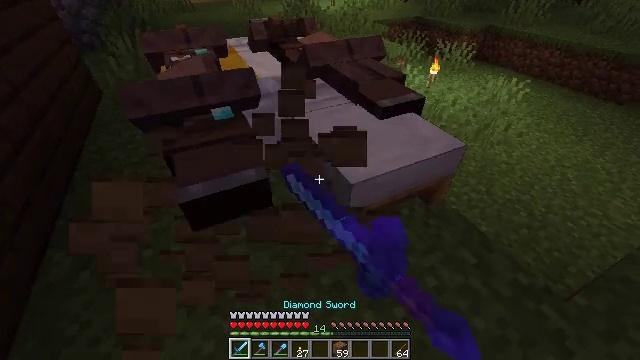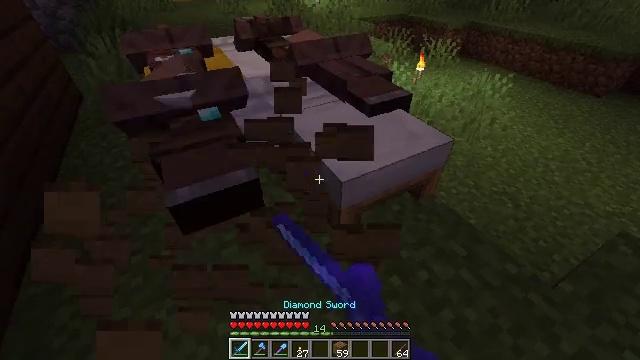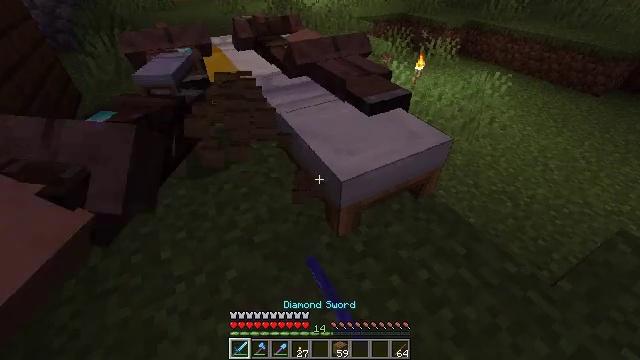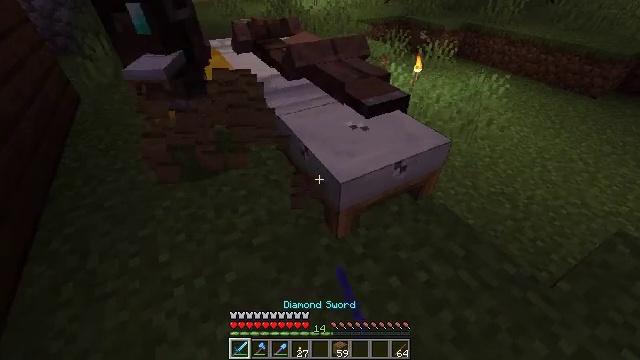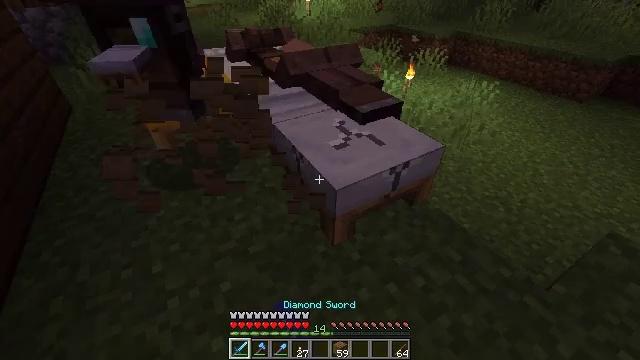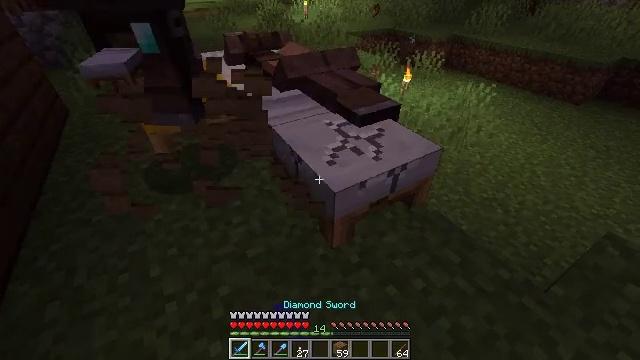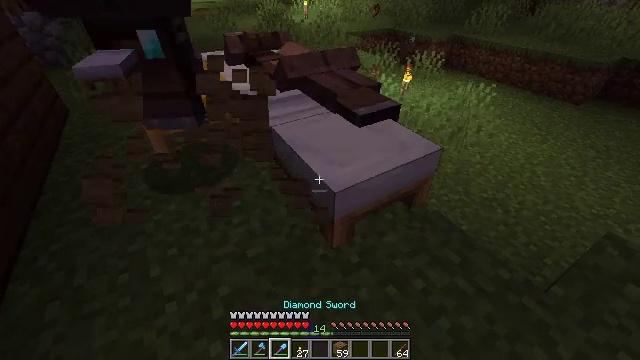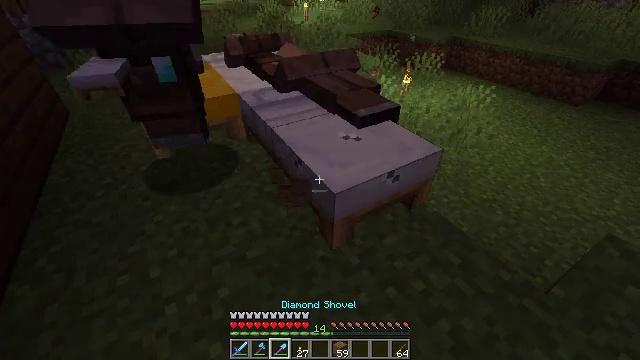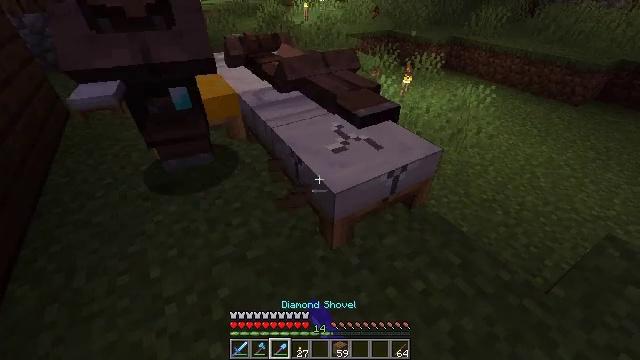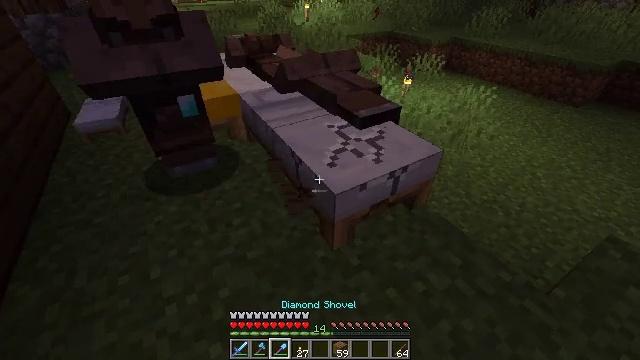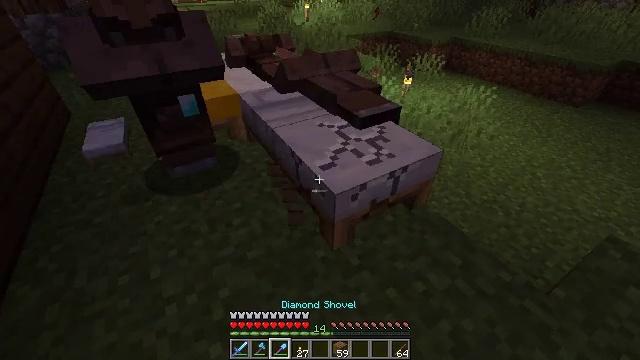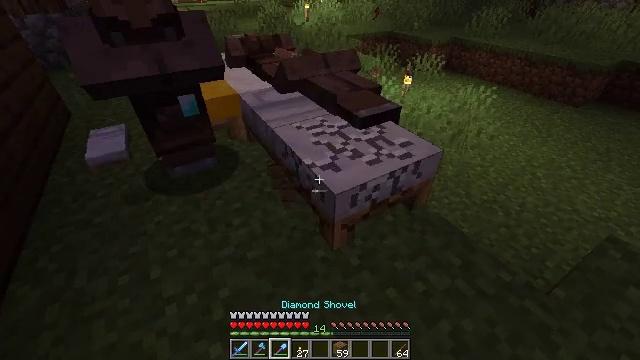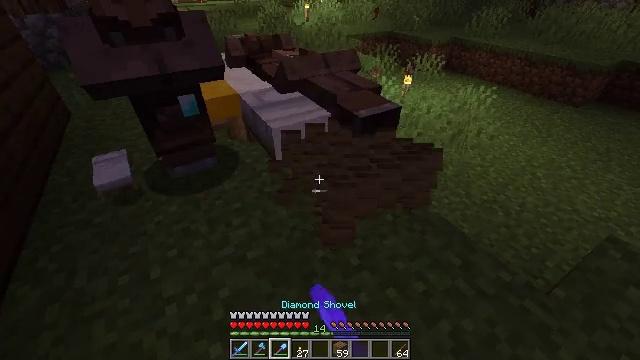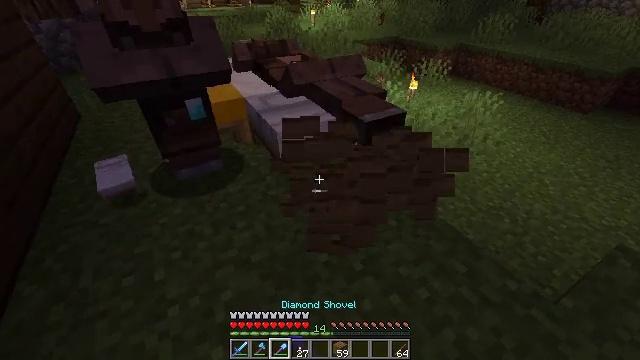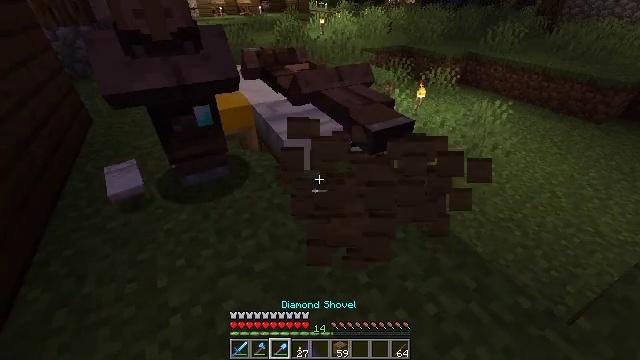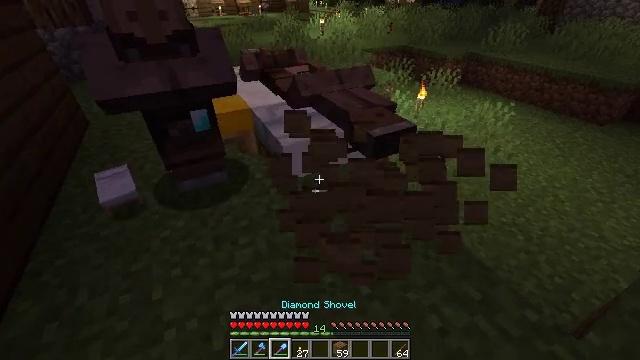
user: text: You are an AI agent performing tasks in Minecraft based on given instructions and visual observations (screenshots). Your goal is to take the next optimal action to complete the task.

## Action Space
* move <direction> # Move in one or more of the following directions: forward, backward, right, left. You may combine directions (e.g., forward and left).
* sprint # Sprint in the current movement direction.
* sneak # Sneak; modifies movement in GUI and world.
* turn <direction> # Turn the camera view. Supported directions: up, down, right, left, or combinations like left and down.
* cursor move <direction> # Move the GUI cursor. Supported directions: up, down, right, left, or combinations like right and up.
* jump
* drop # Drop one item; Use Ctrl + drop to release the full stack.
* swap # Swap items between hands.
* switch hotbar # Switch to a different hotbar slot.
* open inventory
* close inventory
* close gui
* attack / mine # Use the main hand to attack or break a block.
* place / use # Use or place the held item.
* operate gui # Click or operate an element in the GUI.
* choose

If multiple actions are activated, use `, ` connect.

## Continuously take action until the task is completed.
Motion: motion action
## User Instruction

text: Attack the white bed to collect it.
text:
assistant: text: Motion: turn right, attack / mine
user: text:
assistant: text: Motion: attack / mine
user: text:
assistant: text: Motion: attack / mine
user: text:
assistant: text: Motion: turn right and up, attack / mine
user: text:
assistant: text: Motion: attack / mine
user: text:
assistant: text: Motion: attack / mine, switch to hotbar 3
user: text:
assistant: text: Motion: attack / mine, switch to hotbar 3
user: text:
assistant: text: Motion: attack / mine
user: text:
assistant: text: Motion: attack / mine
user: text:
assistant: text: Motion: attack / mine
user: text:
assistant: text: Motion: attack / mine
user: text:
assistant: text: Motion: attack / mine
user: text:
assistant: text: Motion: turn left, attack / mine
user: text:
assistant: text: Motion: move forward, turn left and up, attack / mine
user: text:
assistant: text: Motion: attack / mine
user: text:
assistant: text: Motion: attack / mine
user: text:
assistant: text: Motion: attack / mine